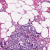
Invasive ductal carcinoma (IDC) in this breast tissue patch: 1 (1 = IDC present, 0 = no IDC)